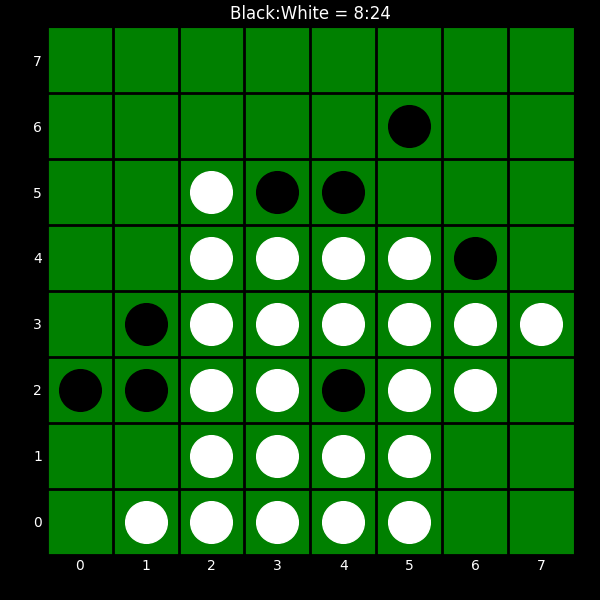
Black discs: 8
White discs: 24